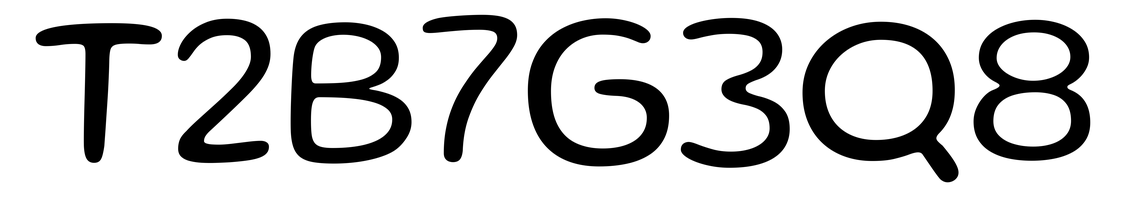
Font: Gluten_Light